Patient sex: F
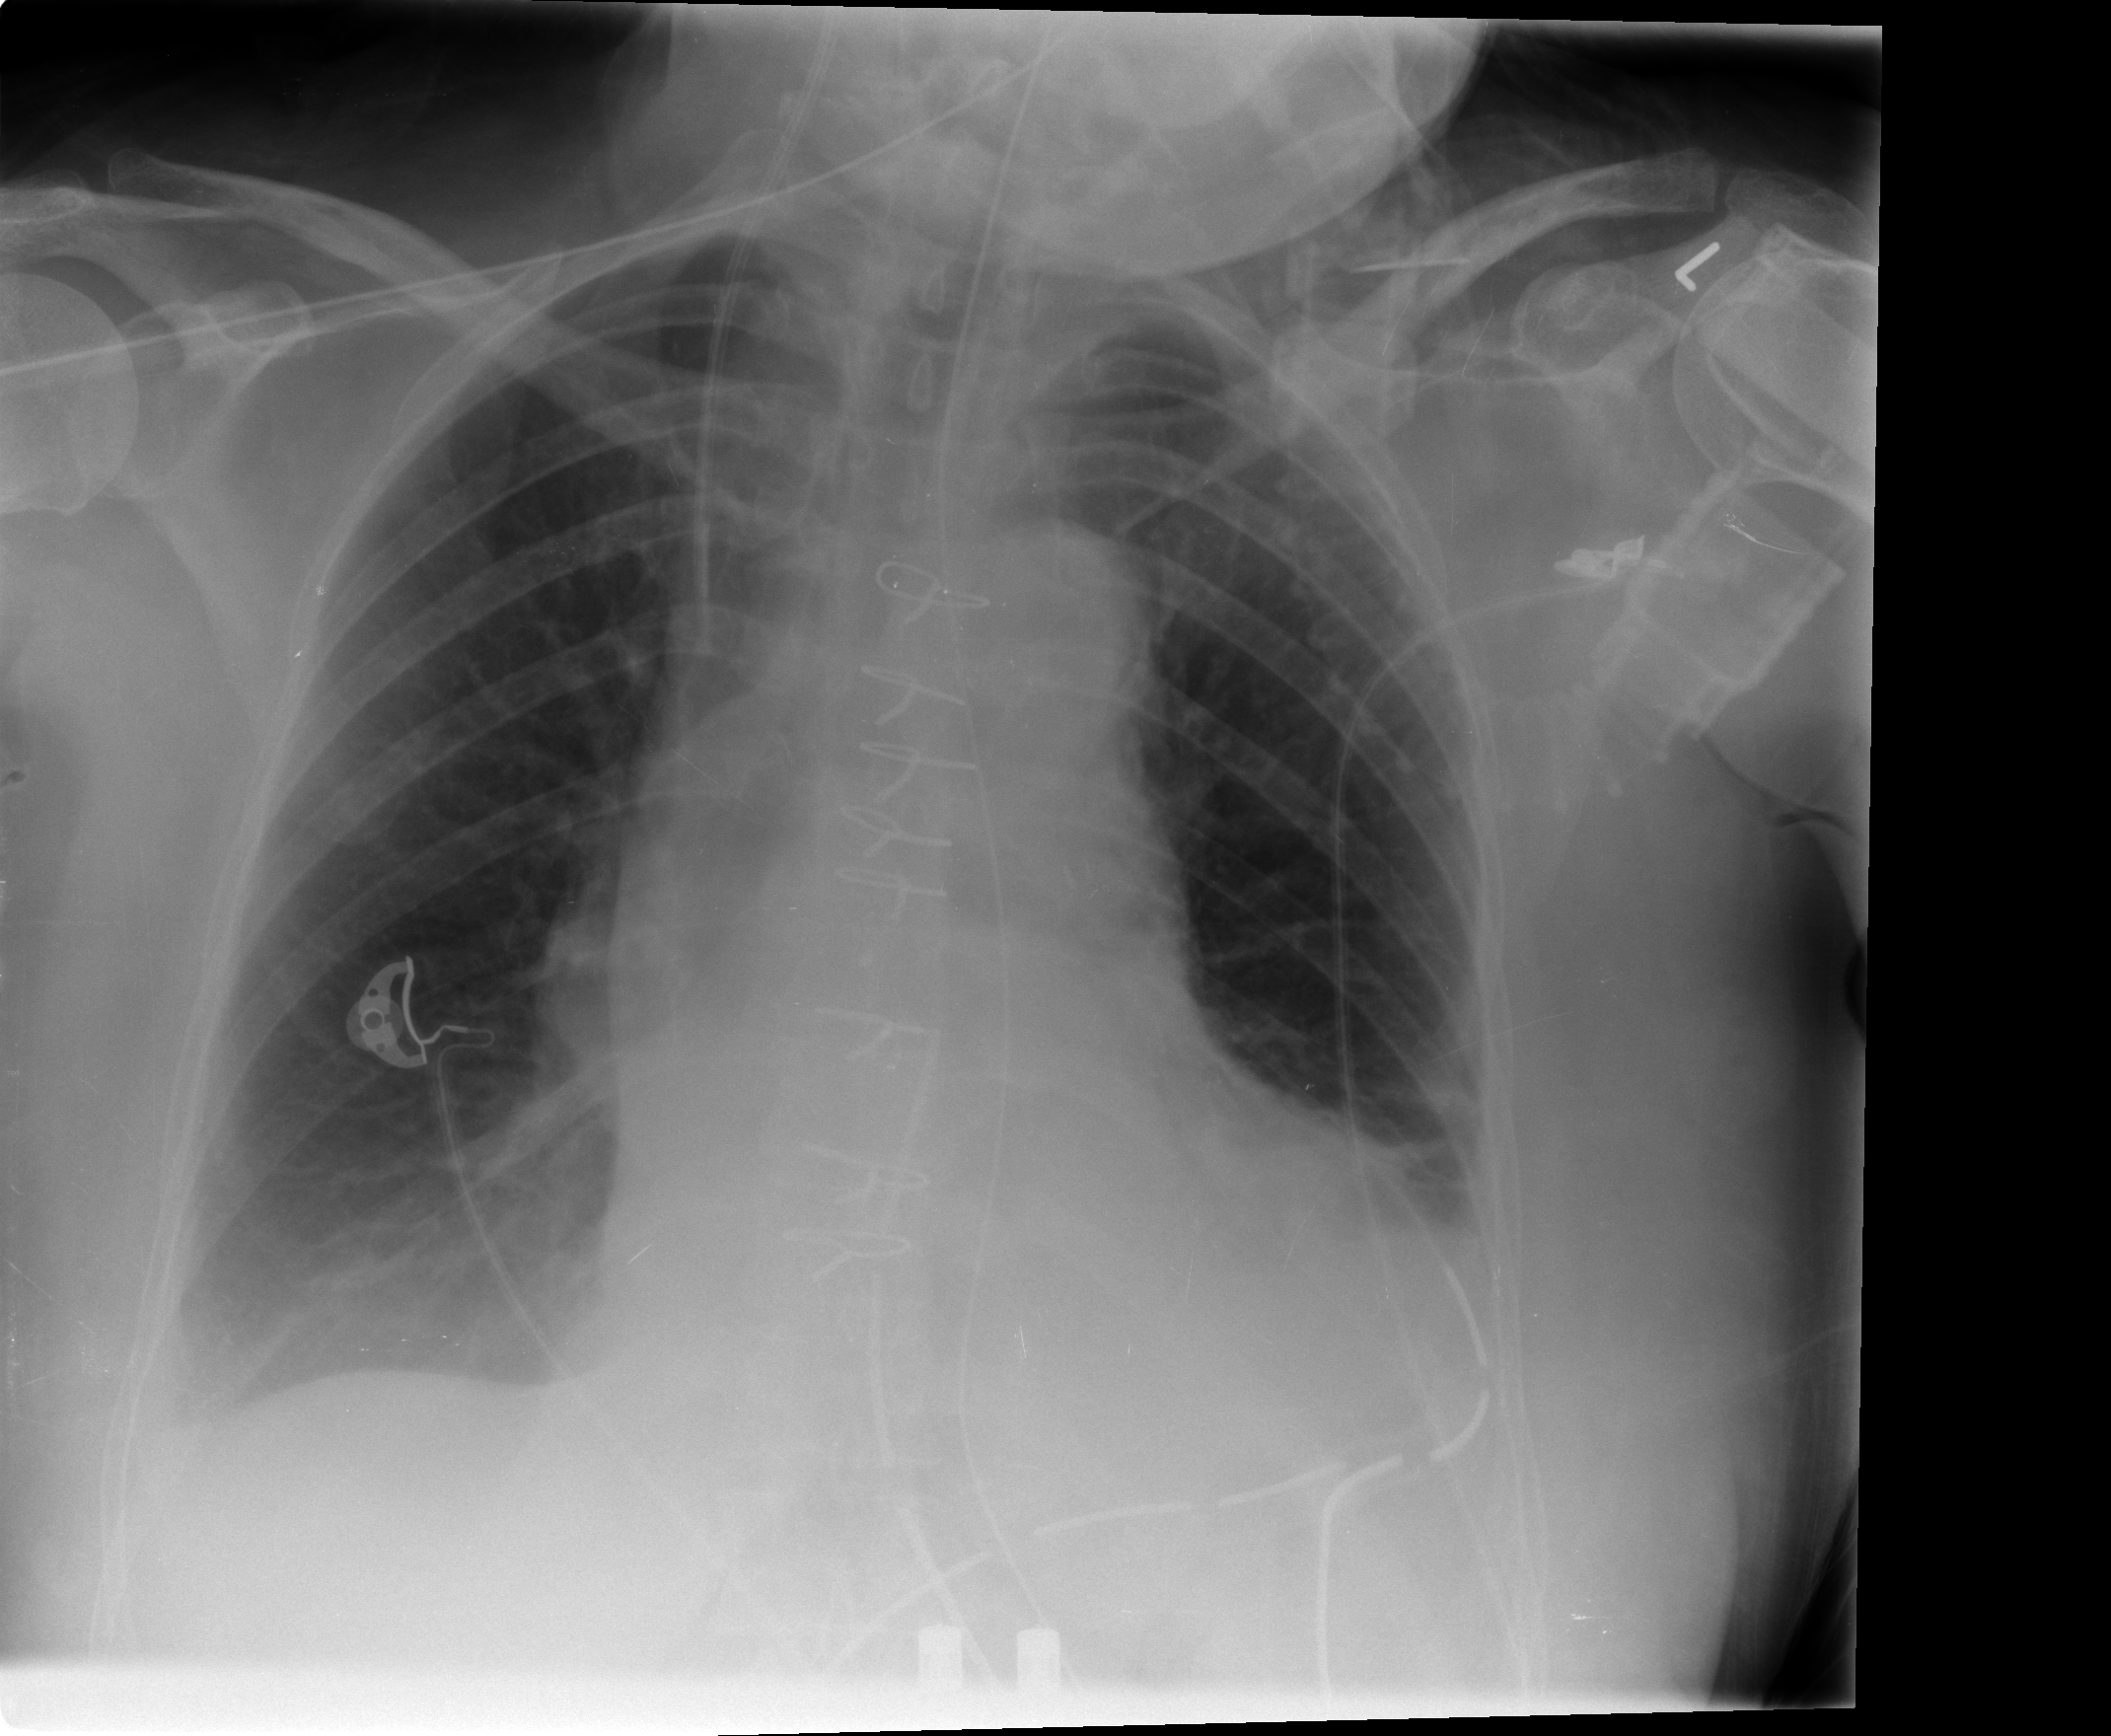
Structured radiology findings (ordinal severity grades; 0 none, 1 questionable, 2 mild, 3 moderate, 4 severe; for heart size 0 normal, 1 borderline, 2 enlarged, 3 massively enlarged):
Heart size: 2
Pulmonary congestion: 0
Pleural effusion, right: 2
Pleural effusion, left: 2
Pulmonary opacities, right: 0
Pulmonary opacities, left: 0
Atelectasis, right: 2
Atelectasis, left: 2